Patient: sex M, age 57
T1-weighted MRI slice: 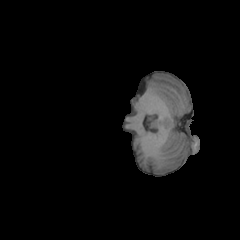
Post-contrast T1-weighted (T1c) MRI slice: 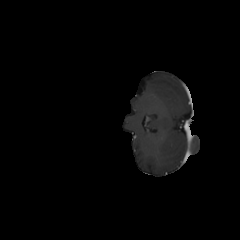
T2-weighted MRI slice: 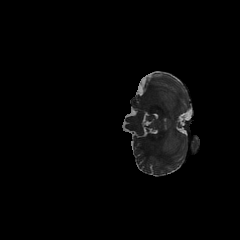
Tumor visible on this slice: no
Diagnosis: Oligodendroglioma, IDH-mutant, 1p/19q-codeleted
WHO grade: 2